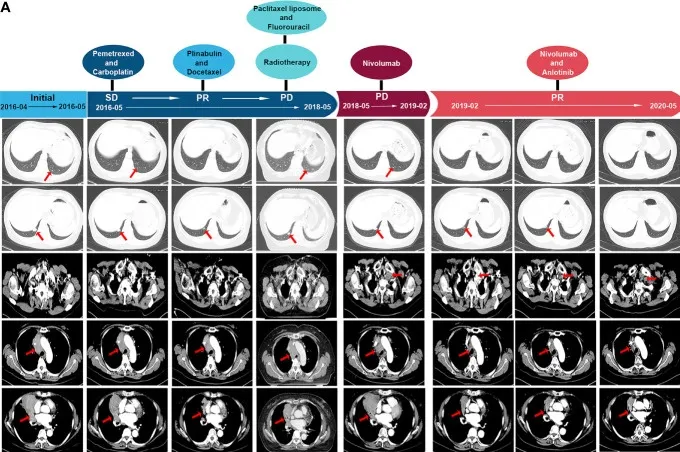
(A) Schematics show the treatment history of the patient. Enhanced computed tomography scan reveals the clinical response to chemotherapy, radiotherapy, nivolumab alone, and nivolumab combined with anlotinib. Red arrows point to the masses in pulmonary and lymph node metastases.
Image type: radiology (ct)